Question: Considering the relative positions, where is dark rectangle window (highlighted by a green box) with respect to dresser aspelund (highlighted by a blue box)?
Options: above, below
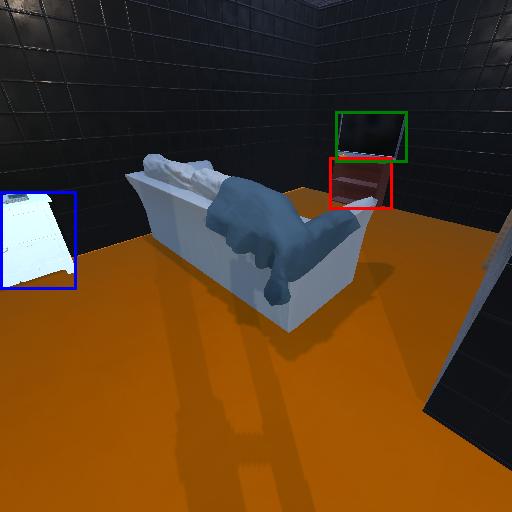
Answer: above